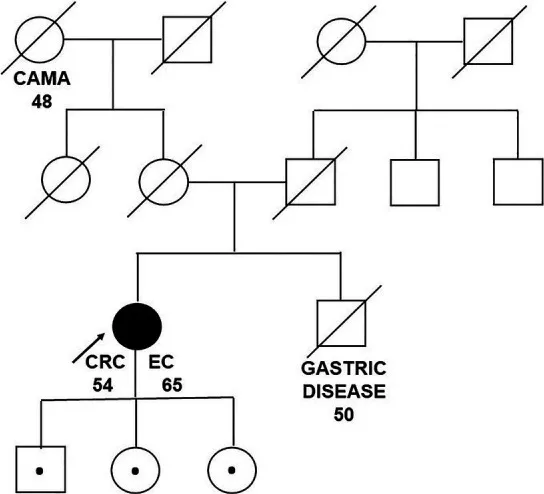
Pedigree of the family carrying the MUTYH mutation c.1187G>A (p. Gly396Asp). CAMA, breast cancer; CRC, colorectal cancer; EC, endometrial cancer (Department of Clinical Genetics, St. Elizabeth Cancer Institute, Bratislava, Slovakia).
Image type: pathology (giemsa)